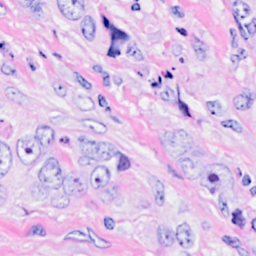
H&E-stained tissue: Breast